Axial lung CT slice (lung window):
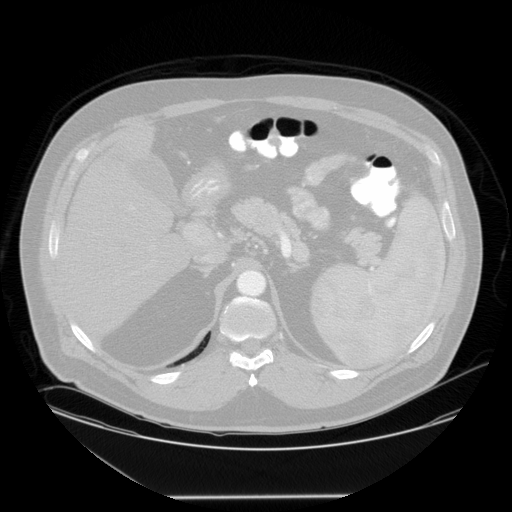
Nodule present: no